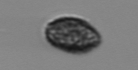
Label: Pseudochattonella_farcimen